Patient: sex M, age 53
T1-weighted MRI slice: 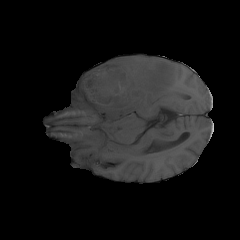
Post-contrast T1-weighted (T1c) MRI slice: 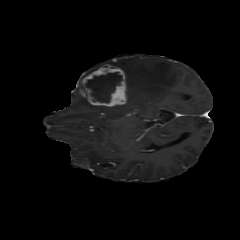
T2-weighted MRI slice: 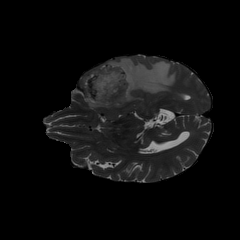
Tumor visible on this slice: yes
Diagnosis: Glioblastoma, IDH-wildtype
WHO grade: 4